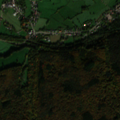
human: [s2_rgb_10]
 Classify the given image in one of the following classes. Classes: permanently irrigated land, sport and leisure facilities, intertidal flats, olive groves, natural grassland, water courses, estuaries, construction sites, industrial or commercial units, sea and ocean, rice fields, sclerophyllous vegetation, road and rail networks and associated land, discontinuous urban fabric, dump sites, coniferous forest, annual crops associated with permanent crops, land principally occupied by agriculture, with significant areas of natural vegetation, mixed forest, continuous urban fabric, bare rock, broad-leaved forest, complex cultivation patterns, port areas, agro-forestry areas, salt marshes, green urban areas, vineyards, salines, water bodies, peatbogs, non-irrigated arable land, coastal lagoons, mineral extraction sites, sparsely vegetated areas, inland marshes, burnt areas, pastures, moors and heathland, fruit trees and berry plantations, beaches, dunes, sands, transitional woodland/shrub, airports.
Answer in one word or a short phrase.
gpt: discontinuous urban fabric, pastures, broad-leaved forest, coniferous forest, mixed forest